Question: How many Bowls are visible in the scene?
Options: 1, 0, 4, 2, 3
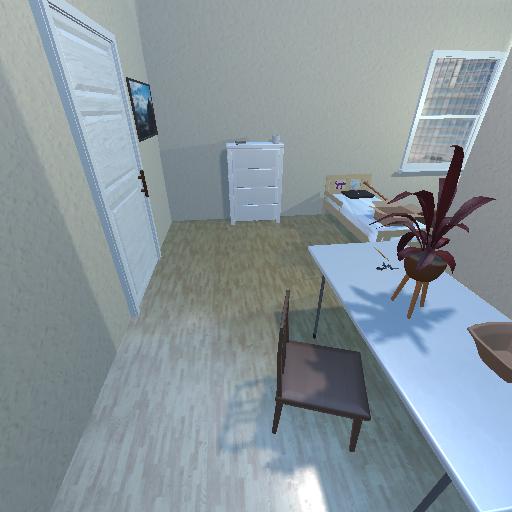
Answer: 1